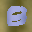
Label: 8